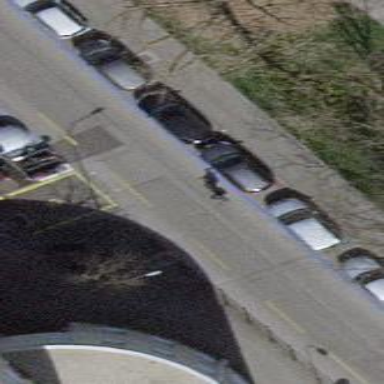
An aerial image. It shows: Street-side parking area with parallel orientation on asphalt surface.